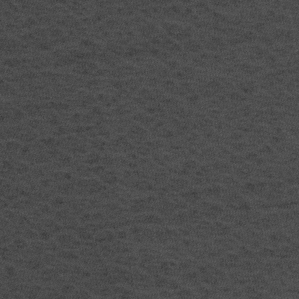
Label: frost